Question: This is an 15-digit puzzle. Find the minimum number of steps to restore it.
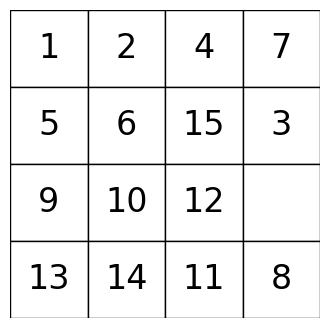
Answer: 15